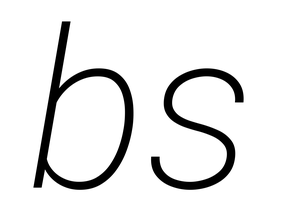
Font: Roboto-Italic_ExtraLight_Italic